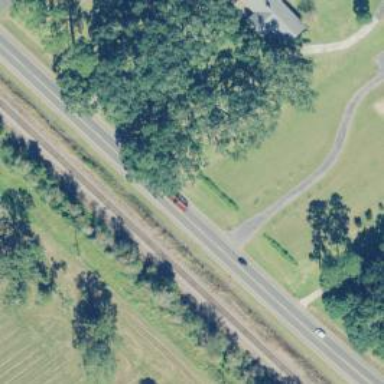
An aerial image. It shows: Primary highway.